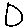
Label: circle